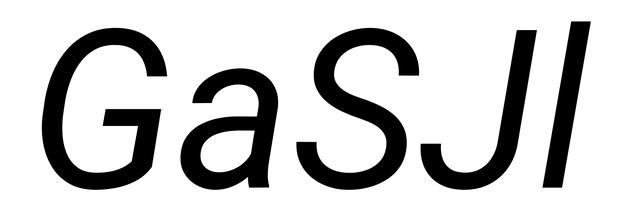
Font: Roboto-Italic_Italic